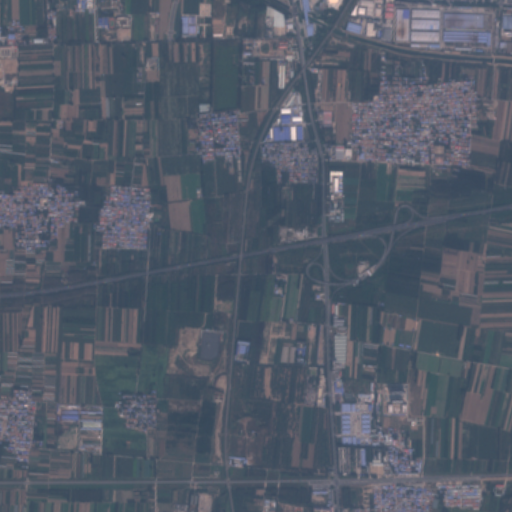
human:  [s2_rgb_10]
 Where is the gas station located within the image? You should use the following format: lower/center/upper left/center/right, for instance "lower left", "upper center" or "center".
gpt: The gas station is located in the upper center of the image.
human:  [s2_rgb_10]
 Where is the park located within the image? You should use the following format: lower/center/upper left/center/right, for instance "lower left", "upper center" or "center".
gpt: The park is located in the upper right of the image.
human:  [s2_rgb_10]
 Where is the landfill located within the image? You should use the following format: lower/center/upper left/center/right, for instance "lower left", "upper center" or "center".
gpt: There is no landfill in the image.